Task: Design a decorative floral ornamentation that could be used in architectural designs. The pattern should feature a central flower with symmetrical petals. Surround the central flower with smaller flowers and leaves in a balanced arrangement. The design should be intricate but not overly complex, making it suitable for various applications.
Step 1666:
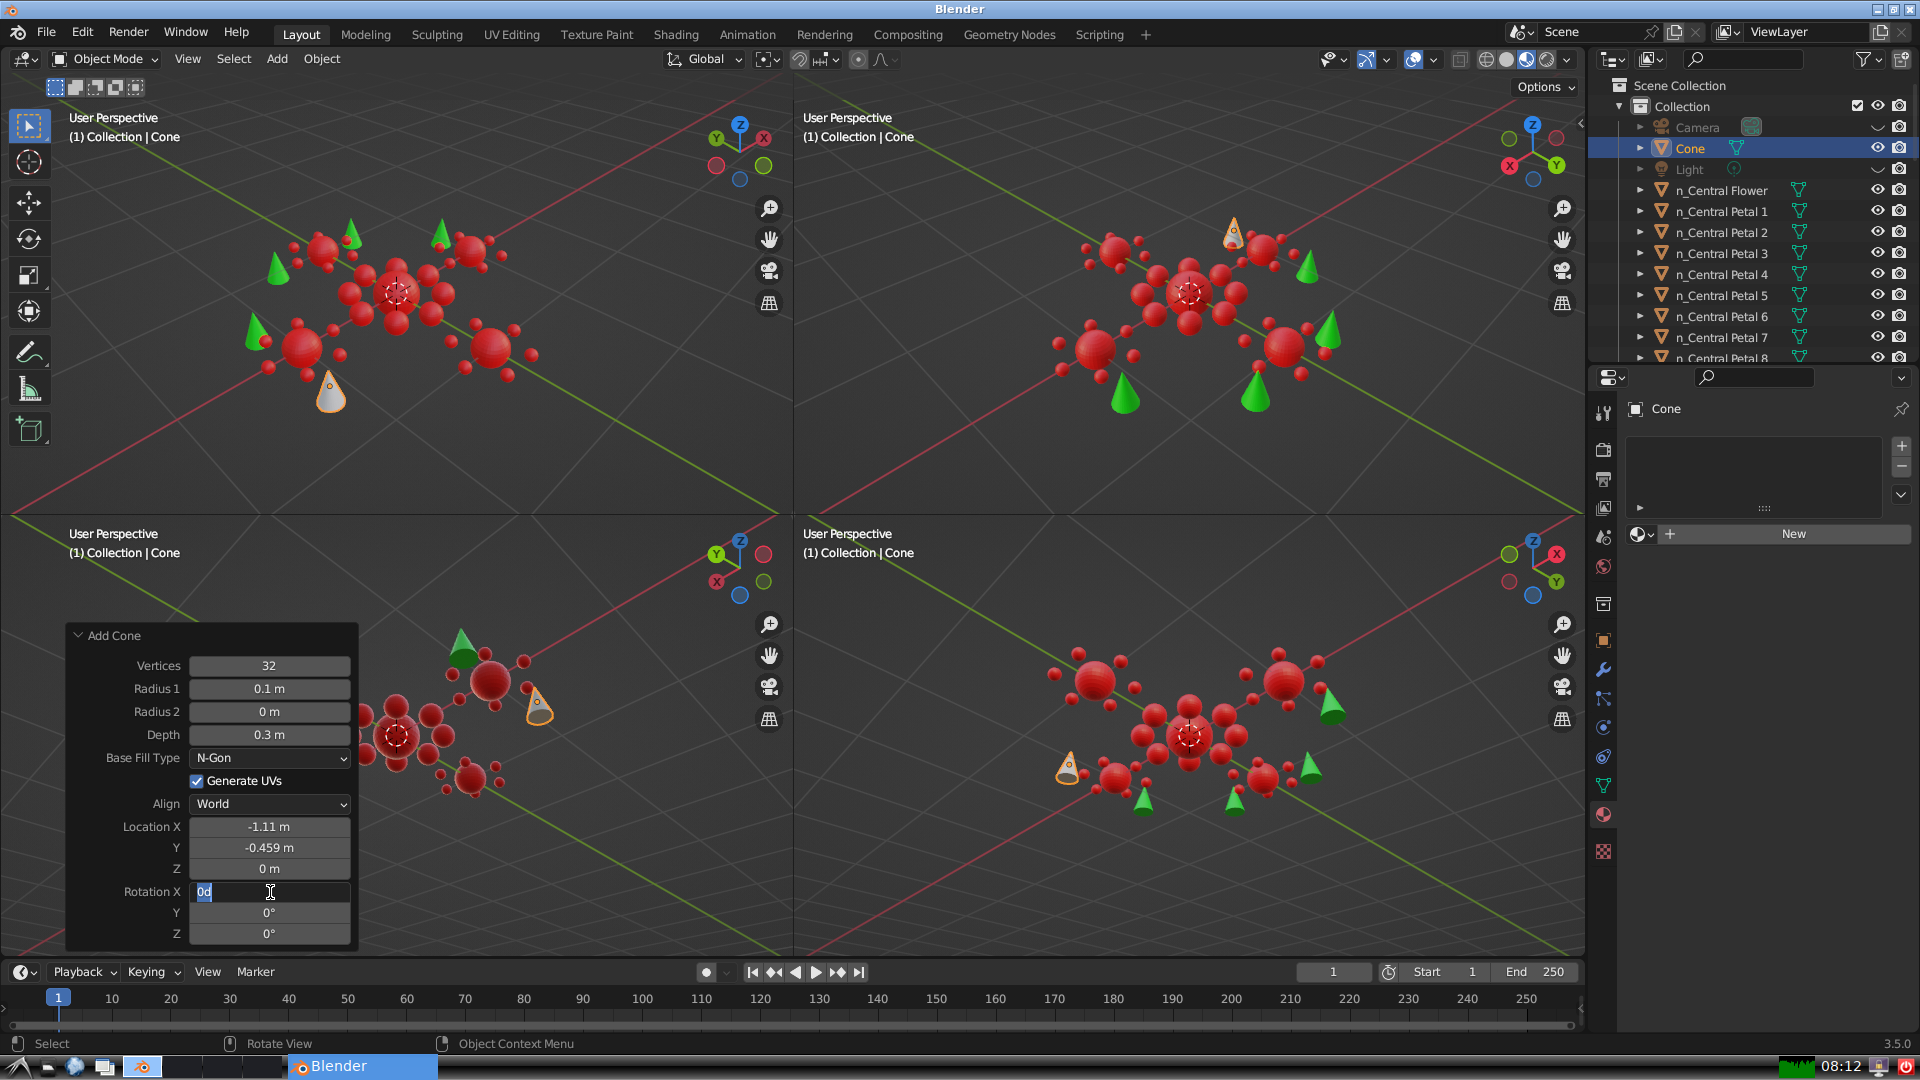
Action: input_text: 0.0